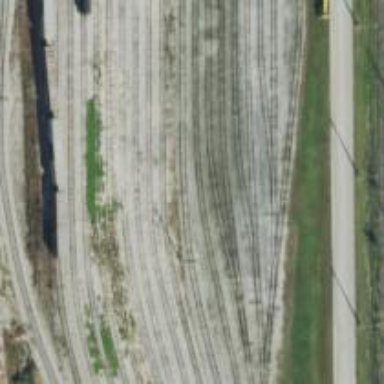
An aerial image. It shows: Railway yard in service.